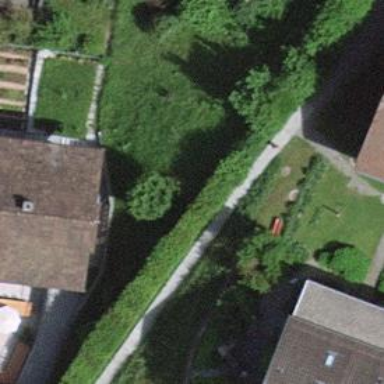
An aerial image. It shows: Hedge barrier.